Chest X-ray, PA view. Patient: 68 years old, sex M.
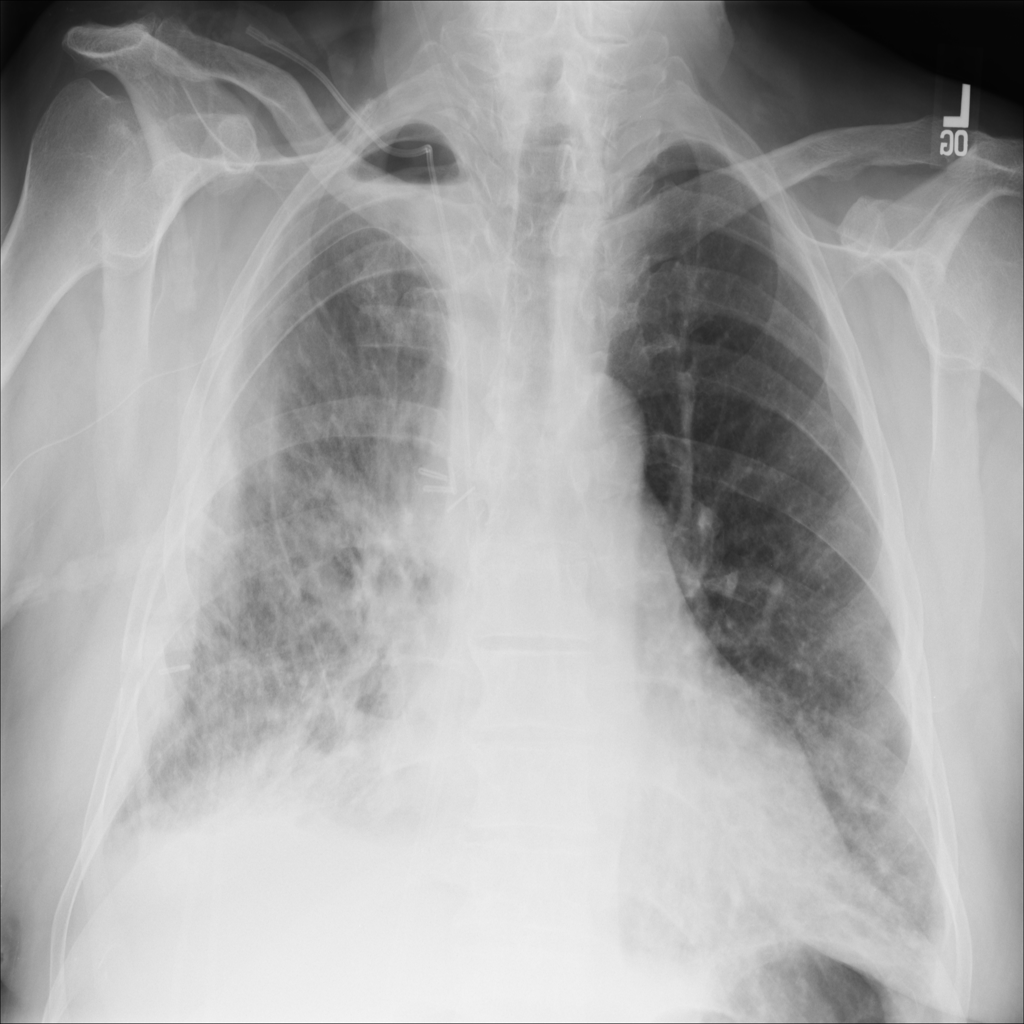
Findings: No Finding